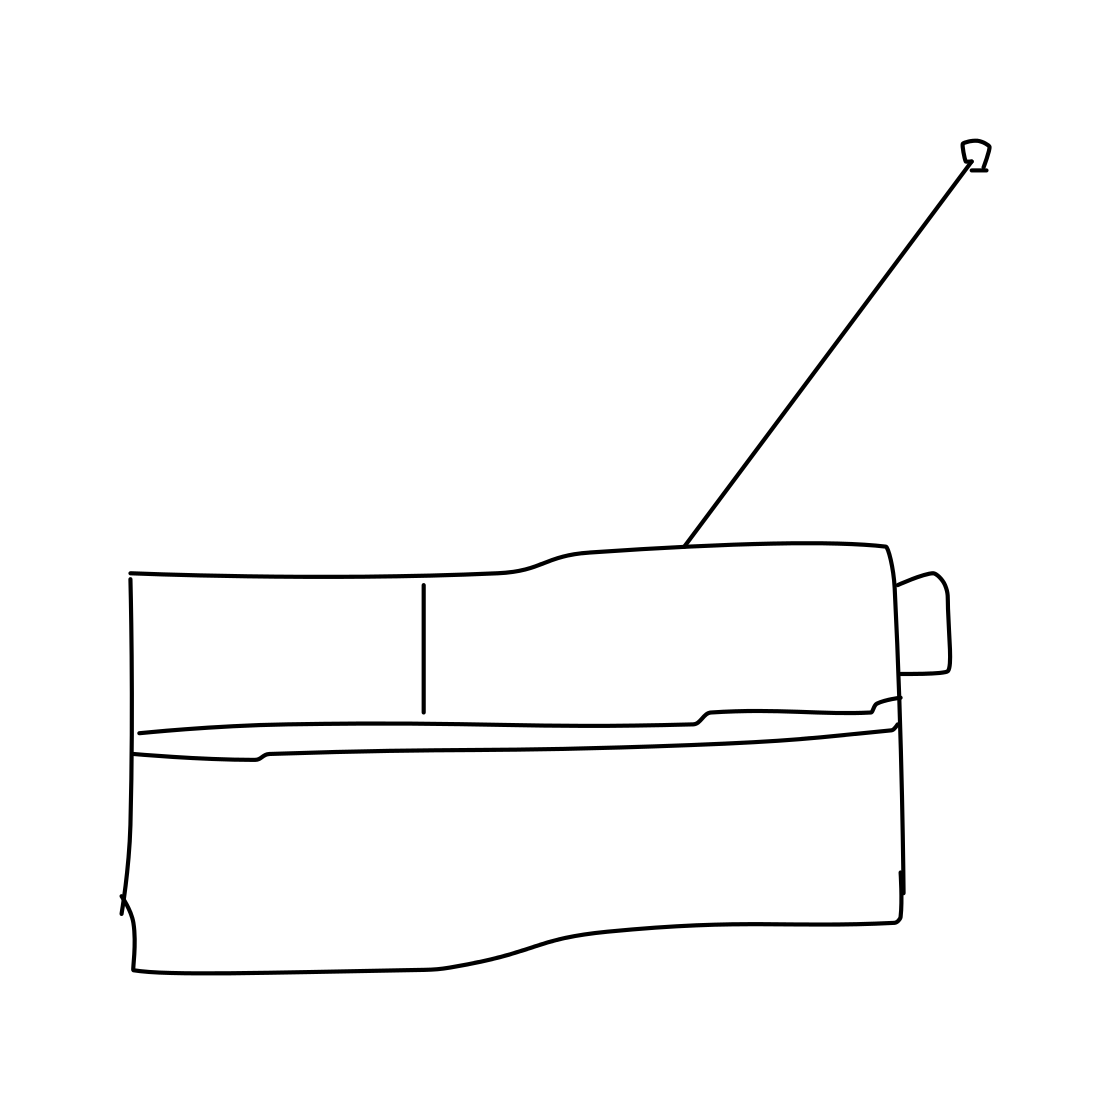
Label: radio